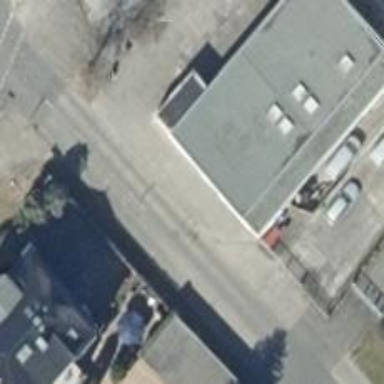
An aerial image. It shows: Commercial building.